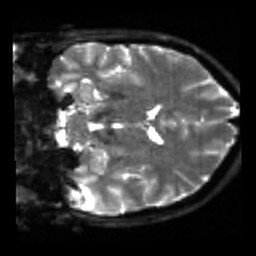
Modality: sbref
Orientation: coronal
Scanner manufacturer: siemens
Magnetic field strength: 3 T
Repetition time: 4 s
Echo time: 0.0594 s